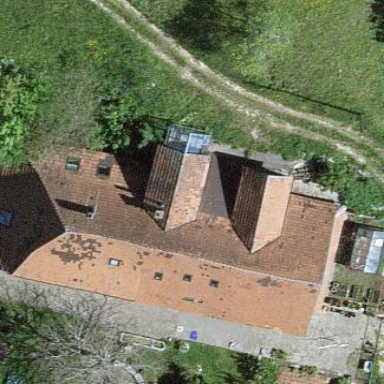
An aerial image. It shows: Farm building.